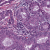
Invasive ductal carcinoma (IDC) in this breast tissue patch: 1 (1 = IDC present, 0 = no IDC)